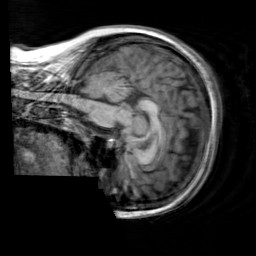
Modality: T1w
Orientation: sagittal
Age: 22
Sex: female
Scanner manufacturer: siemens
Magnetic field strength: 3 T
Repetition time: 2.3 s
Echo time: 0.00303 s